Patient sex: M
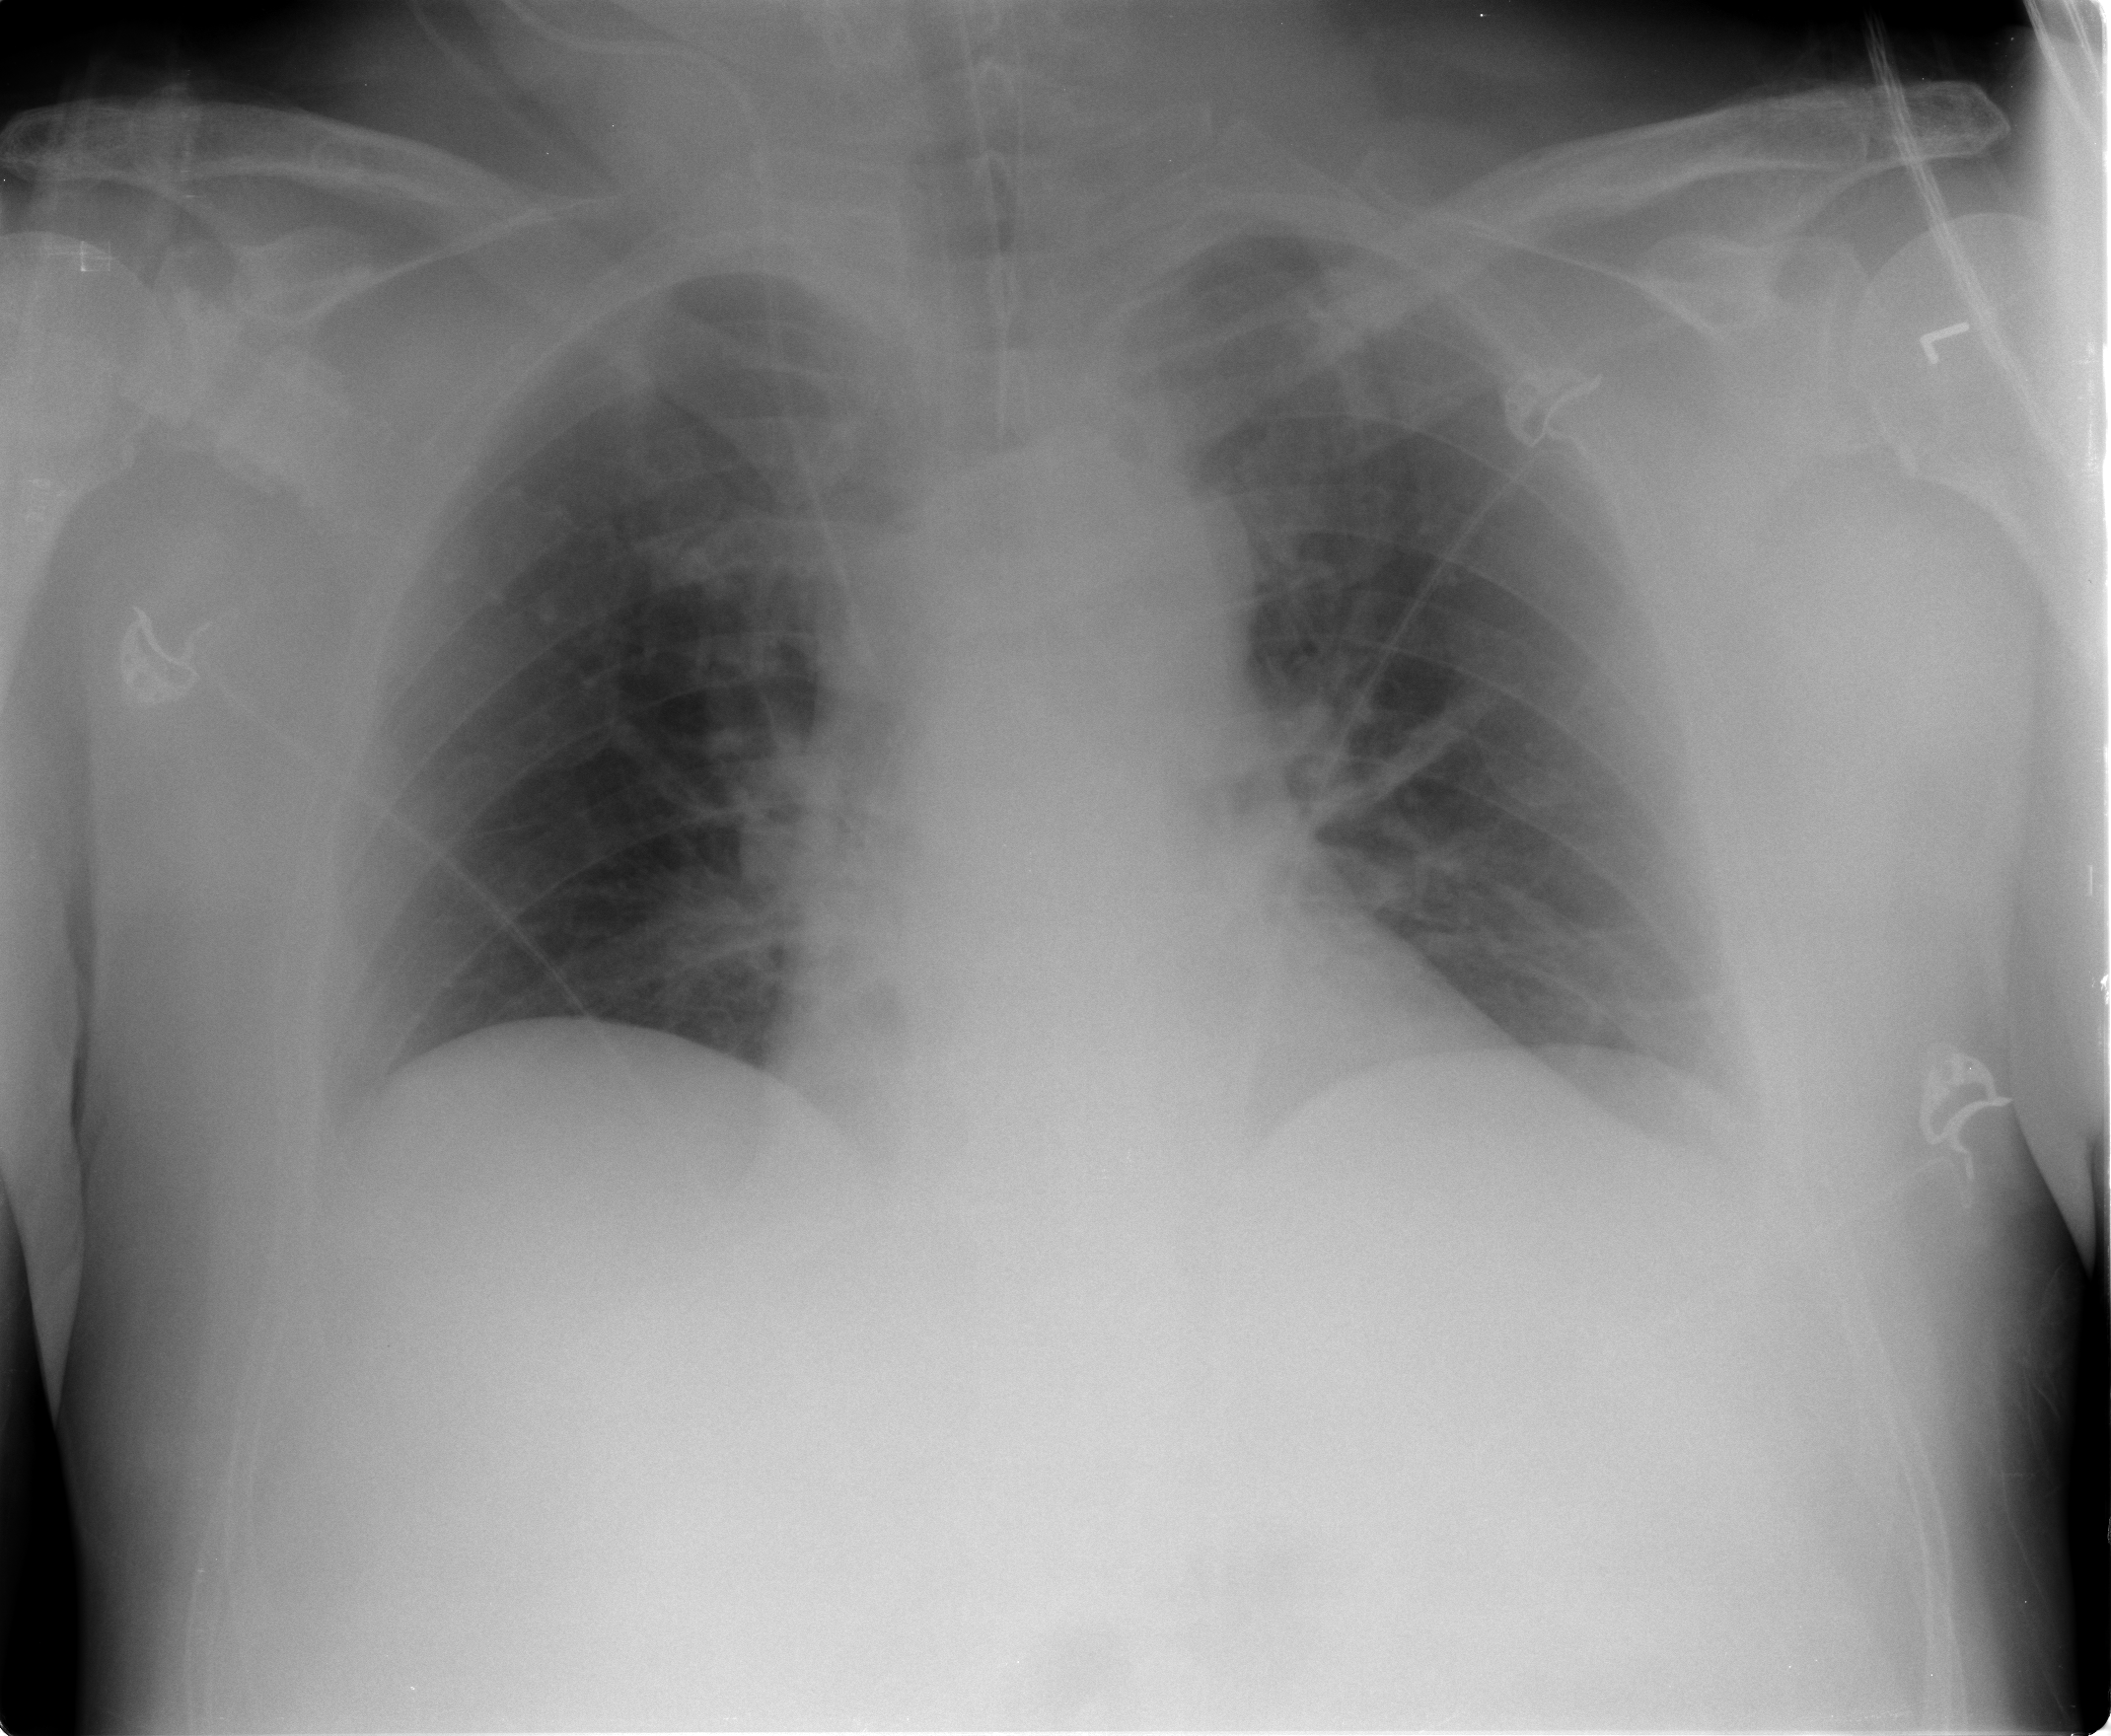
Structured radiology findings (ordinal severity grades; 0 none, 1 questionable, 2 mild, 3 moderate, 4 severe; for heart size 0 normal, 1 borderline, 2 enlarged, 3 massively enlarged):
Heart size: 0
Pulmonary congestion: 1
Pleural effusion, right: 1
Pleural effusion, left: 1
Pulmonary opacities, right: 0
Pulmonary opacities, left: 0
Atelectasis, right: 2
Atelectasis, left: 2